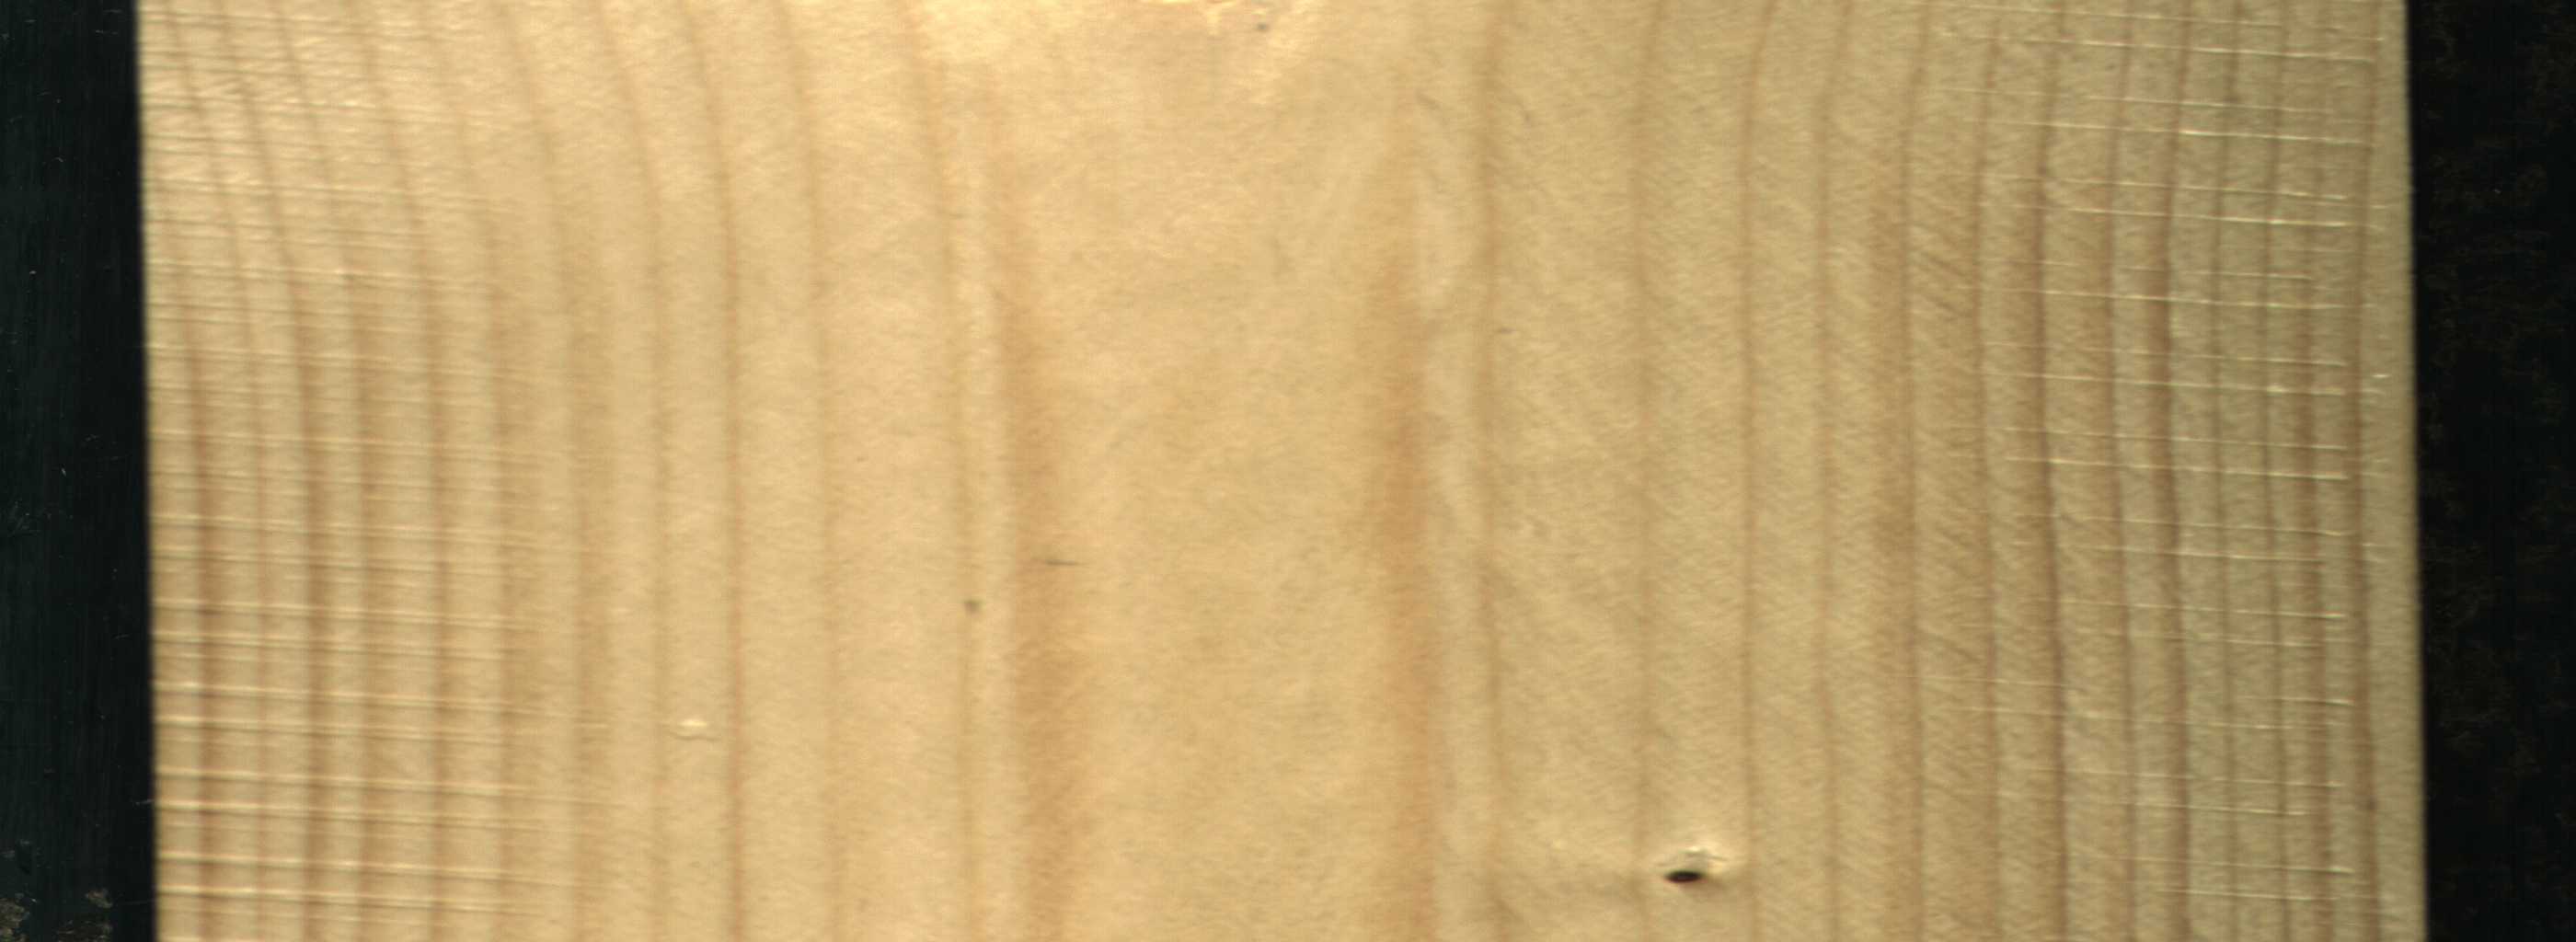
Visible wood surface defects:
Dead_Knot